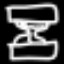
Label: hourglass